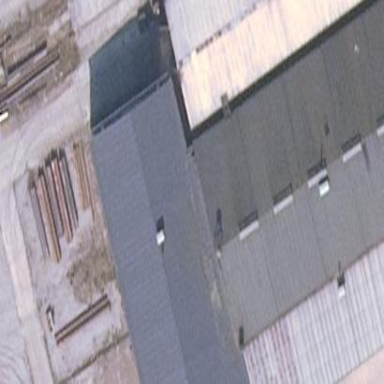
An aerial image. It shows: Industrial building.